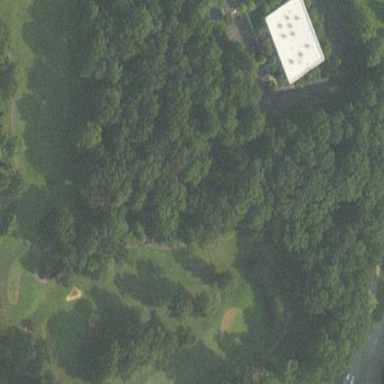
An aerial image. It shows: Area of rough grass used for golf.